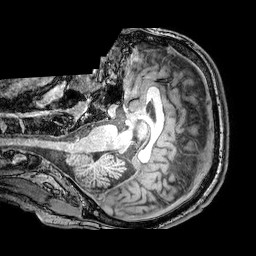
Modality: T1w
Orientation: axial
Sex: male
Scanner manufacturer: philips
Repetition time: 0.008117 s
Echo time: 0.00373 s